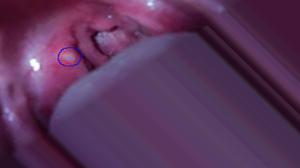
Condition: Mouth Ulcer